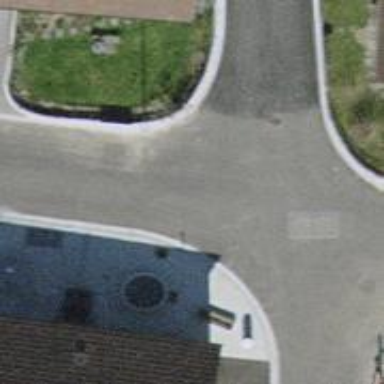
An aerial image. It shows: Residential road with asphalt surface and no sidewalks.